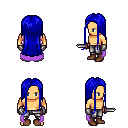
a pixel art fantasy rpg character, male body template, human, tanned skin, lavender cape, metal pants, blue extra-long hairstyle, metal gloves, brown shoes, dagger, four views (front, back, left, right), 2x2 character sprite sheet, small pixel art, hard edges, no anti-aliasing